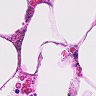
Metastatic tissue present: no